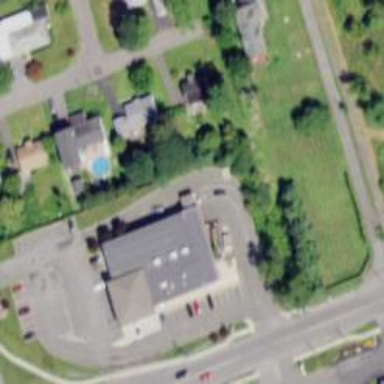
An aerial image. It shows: Pharmacy providing healthcare services.